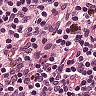
Metastatic tissue present: no